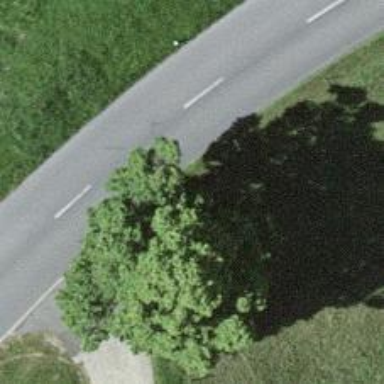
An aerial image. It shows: Bench.